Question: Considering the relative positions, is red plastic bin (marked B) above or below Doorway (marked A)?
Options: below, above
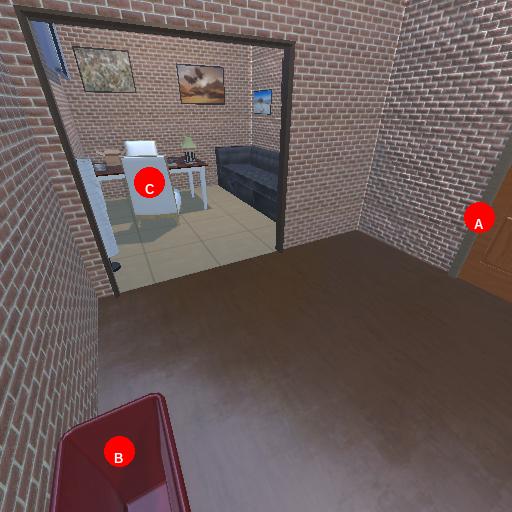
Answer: below